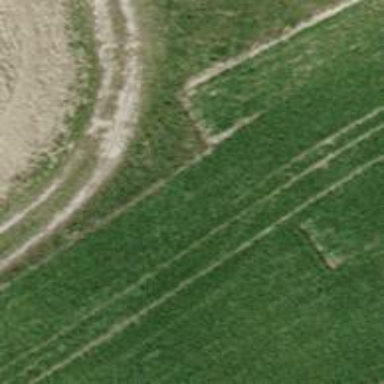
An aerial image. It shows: Grass track with grade3 surface.